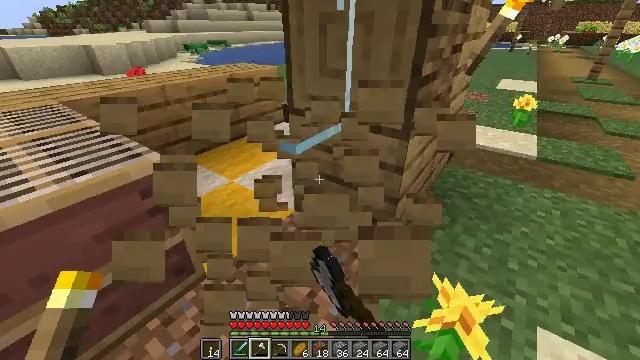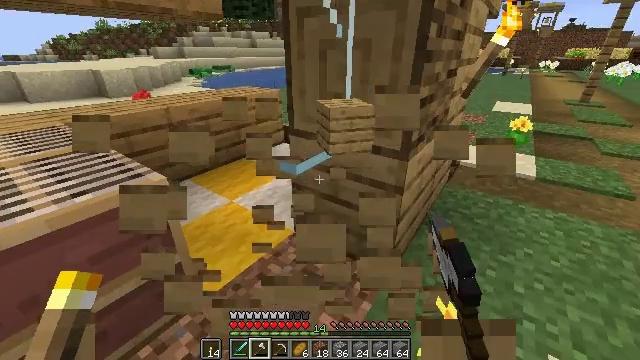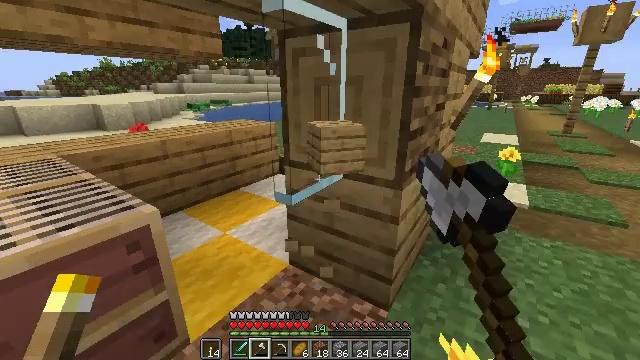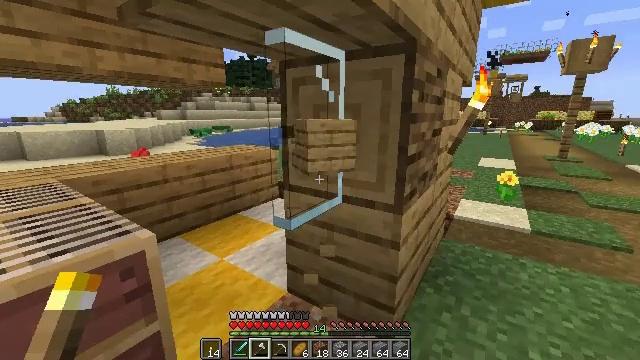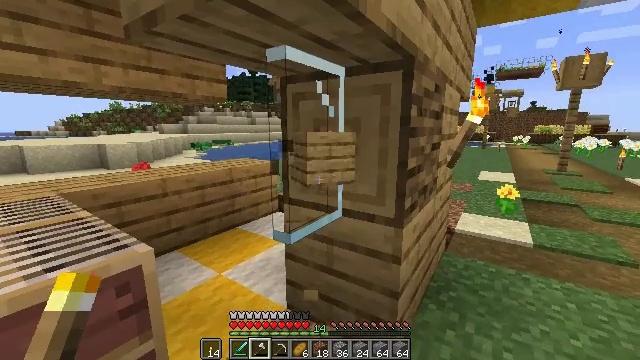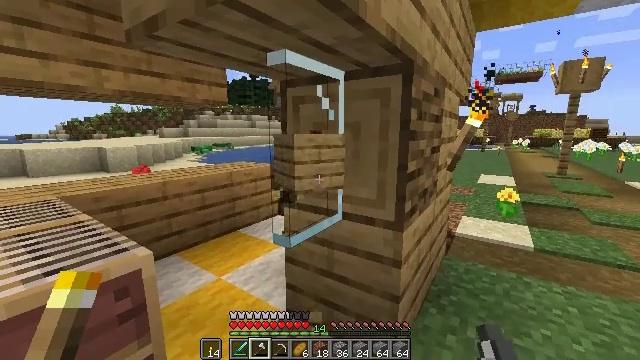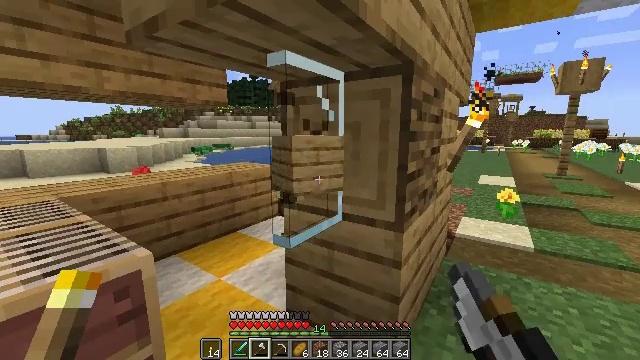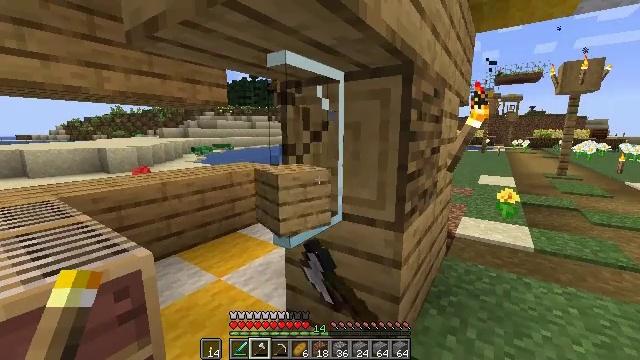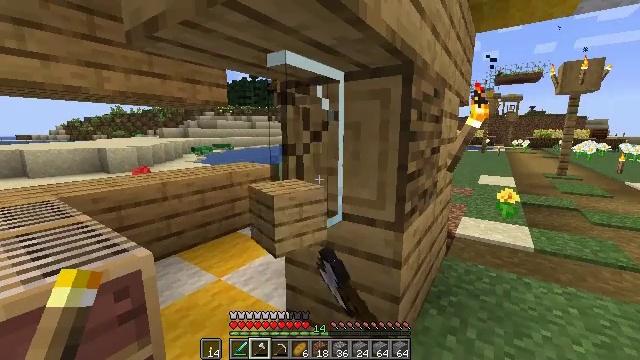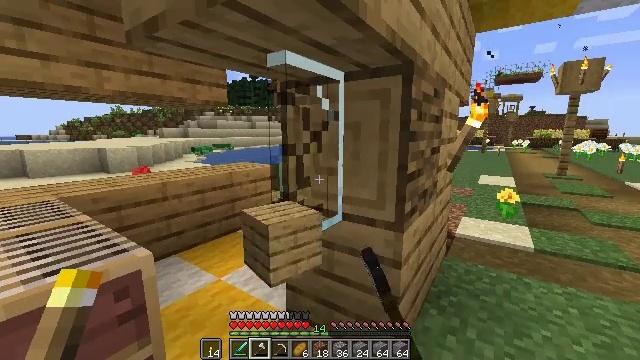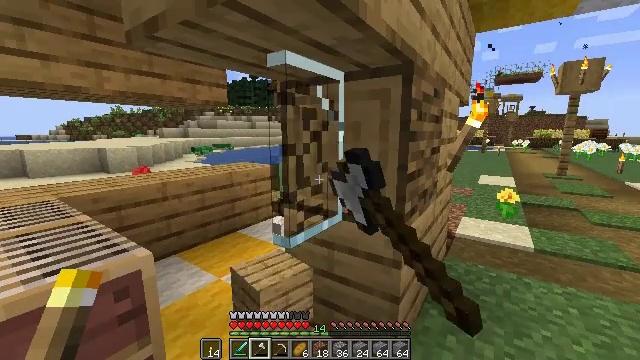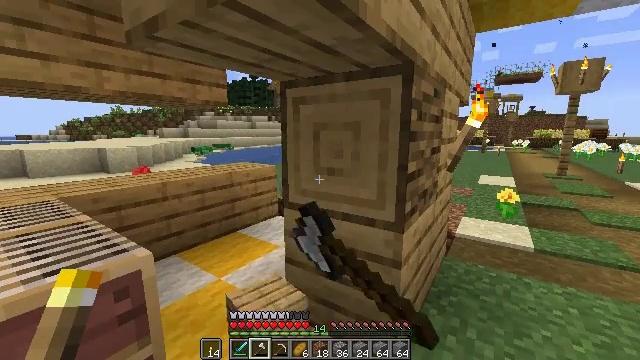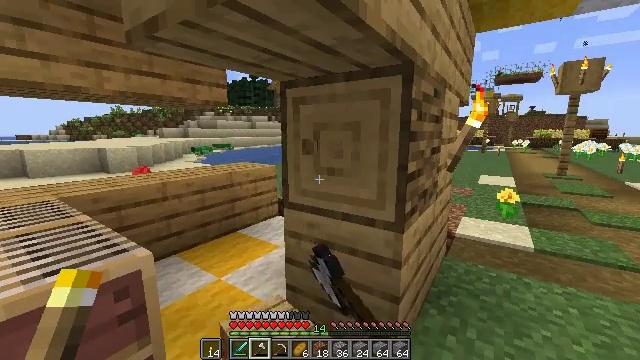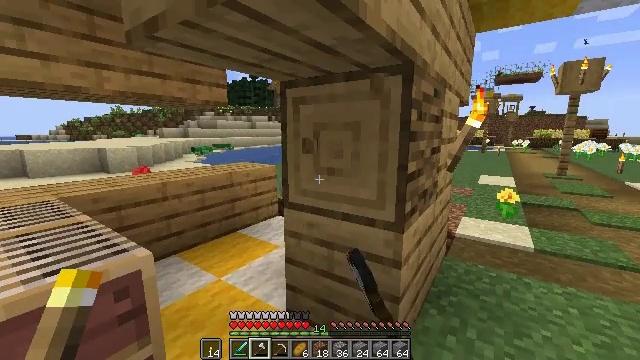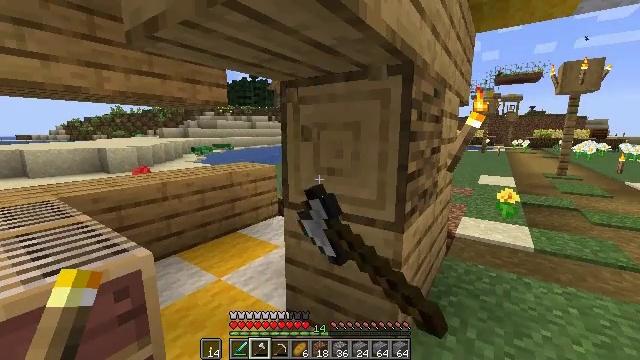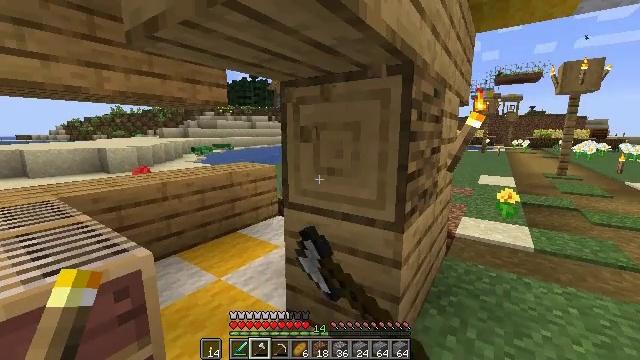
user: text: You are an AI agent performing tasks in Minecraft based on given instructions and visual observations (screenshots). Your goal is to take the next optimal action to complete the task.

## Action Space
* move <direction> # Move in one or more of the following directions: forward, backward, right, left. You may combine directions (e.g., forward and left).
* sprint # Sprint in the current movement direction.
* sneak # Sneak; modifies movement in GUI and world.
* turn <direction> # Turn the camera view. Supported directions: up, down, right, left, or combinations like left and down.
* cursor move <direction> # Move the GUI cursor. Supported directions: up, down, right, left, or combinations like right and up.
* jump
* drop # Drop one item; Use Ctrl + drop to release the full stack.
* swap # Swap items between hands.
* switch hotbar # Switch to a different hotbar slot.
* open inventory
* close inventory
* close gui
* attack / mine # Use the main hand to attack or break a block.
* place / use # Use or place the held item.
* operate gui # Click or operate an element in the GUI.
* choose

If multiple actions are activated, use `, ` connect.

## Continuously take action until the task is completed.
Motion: motion action
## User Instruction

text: Retrieve the glass pane from a window.
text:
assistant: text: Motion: turn up, attack / mine
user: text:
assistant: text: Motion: turn right and up, attack / mine
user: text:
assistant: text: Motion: turn up, attack / mine
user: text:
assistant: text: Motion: turn up, attack / mine
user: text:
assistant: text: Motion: attack / mine
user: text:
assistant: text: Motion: attack / mine
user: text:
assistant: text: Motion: attack / mine
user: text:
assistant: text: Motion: attack / mine
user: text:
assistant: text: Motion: attack / mine
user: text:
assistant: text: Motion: attack / mine
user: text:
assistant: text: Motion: attack / mine
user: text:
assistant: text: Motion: attack / mine
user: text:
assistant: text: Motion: attack / mine
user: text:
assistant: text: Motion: attack / mine
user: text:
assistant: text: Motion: attack / mine
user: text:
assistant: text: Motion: attack / mine